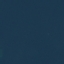
Land use / land cover: SeaLake